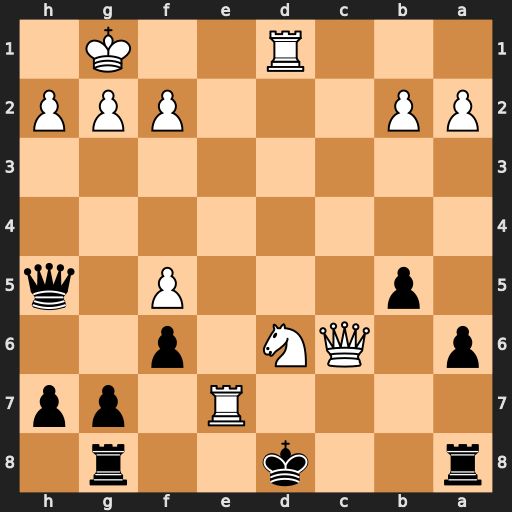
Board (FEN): r2k2r1/4R1pp/p1QN1p2/1p3P1q/8/8/PP3PPP/3R2K1
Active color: b
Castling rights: -
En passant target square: -
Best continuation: Qxd1+ Re1 Qxe1#